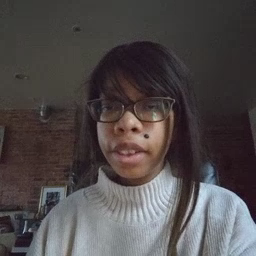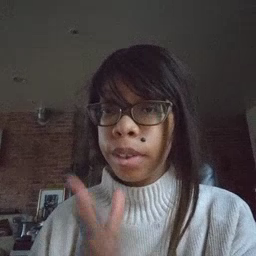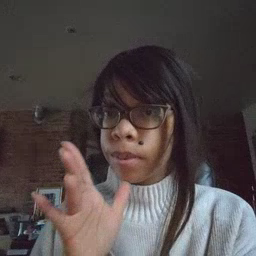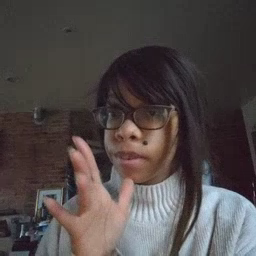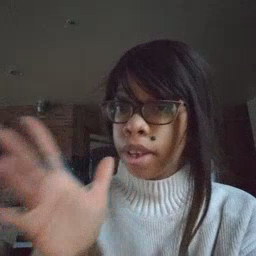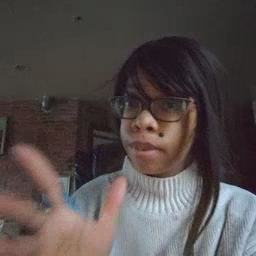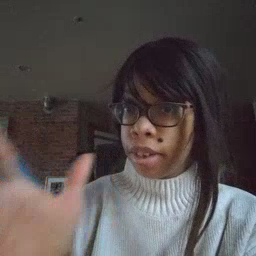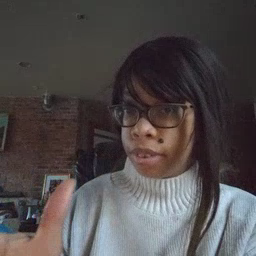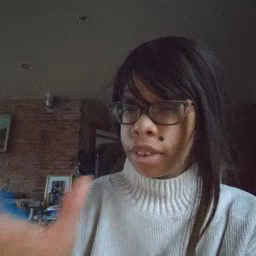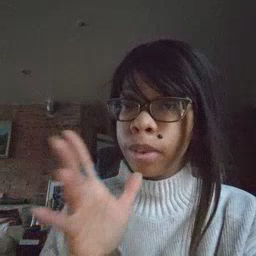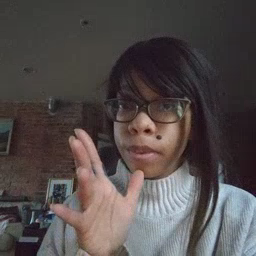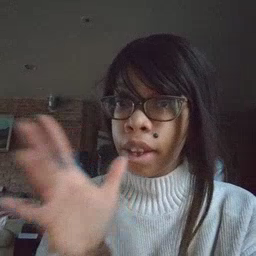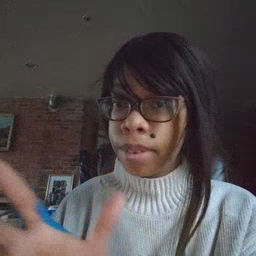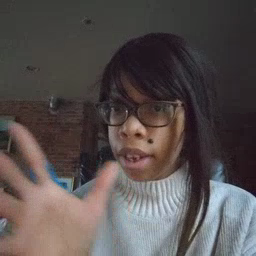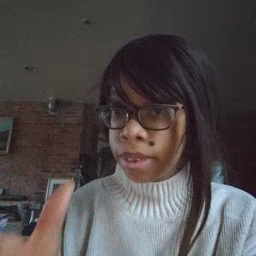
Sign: grandma